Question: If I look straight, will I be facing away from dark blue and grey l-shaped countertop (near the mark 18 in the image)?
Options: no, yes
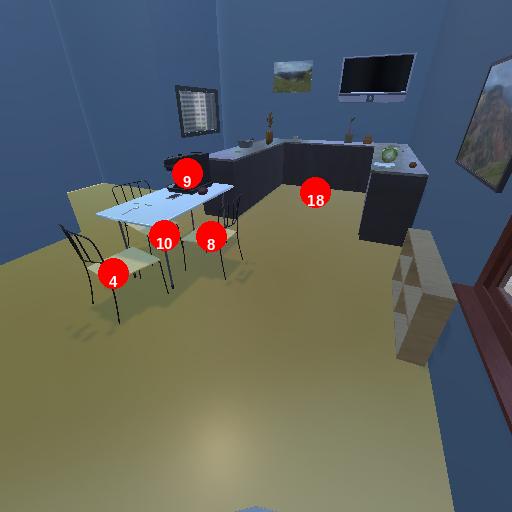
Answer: no